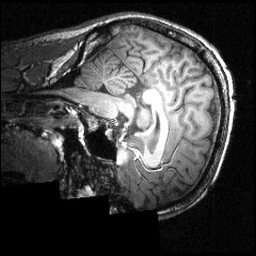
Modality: T1w
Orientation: sagittal
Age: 24
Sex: male
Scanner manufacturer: siemens
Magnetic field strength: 3.951 T
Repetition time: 1.5 s
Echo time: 0.00335 s